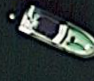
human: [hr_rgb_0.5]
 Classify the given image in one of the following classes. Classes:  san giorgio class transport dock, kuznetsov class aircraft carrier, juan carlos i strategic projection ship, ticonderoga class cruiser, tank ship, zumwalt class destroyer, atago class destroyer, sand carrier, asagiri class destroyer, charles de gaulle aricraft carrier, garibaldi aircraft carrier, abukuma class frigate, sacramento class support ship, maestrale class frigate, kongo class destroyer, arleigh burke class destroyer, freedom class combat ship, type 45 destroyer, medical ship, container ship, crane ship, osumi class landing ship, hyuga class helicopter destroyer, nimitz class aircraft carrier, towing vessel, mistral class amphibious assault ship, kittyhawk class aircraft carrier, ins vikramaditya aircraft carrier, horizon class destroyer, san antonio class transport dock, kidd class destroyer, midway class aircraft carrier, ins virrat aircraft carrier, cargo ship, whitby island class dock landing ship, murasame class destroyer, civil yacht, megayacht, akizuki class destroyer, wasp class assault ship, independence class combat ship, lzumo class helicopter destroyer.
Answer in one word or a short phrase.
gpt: Civil yacht